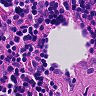
Metastatic tissue present: no